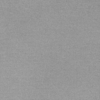
Label: dusty